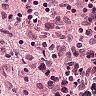
Metastatic tissue present: no